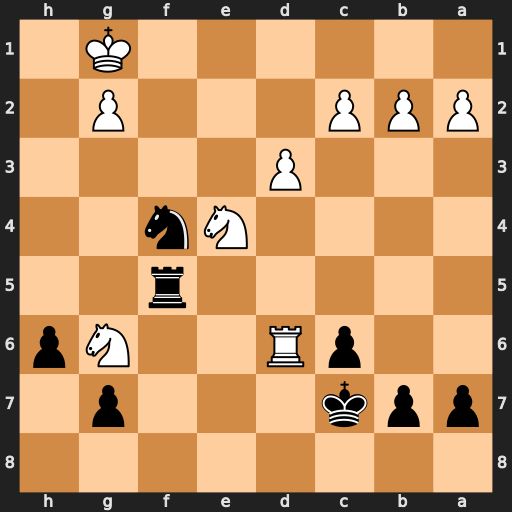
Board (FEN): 8/ppk3p1/2pR2Np/5r2/4Nn2/3P4/PPP3P1/6K1
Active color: b
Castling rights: -
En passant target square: -
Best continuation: Ne2+ Kh2 Rh5+ Nh4 Rxh4#